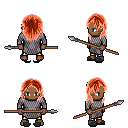
a pixel art fantasy rpg character, male body template, human, dark skin, chain mail, gold greaves, red long hairstyle, gray slippers, spear, four views (front, back, left, right), 2x2 character sprite sheet, small pixel art, hard edges, no anti-aliasing